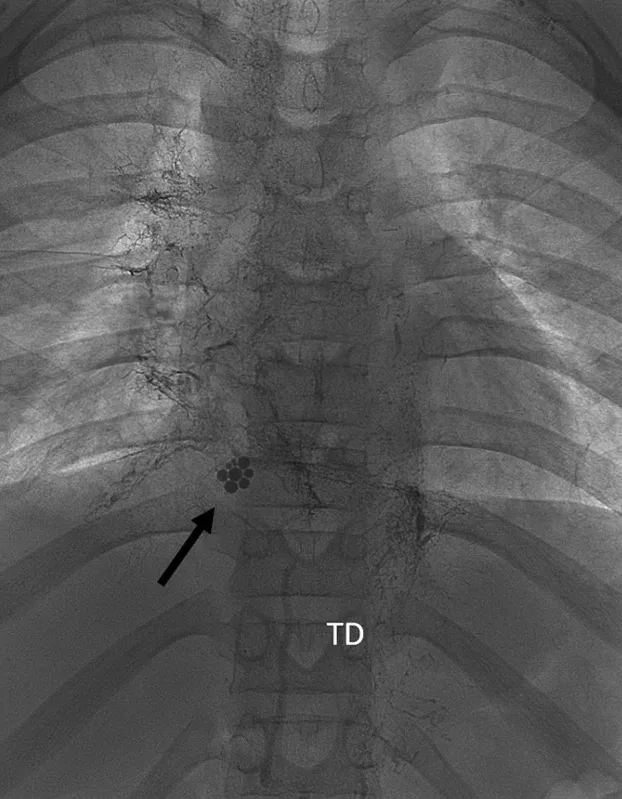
Frontal view of fluoroscopic images during inguinal injection of Lipiodol. At abdominal level there is opacification of lymph vessels with drainage of Lipiodol into the cysterna chyli and thoracic duct (TD). Image of occlusion of the TD on the passage from abdominal to thoracic level. Black arrow: droplets of ethiodized oil at the passage from the inferior caval vein to the TCPC conduit, revealing early lymphovenous shunting. At thoracic level there is drainage of Lipiodol through multiple collaterals to hilar, peribronchial, mediastinal, and axillar dilated lymph vessels. Right mediastinum is more affected than the left.
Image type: radiology (x_ray)